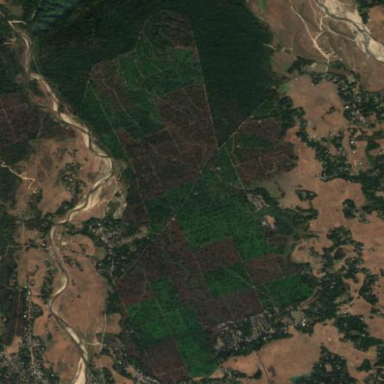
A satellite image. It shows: Orchard consisting of tea plants.